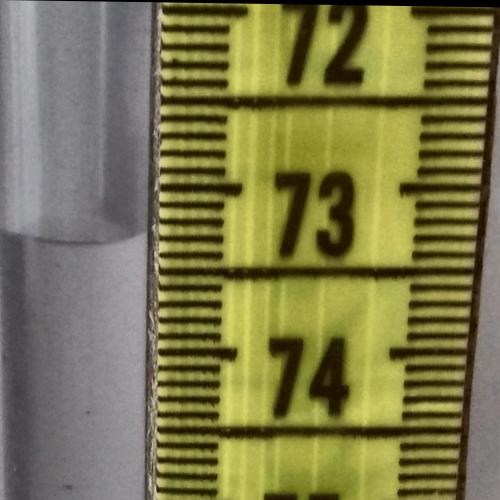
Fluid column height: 73.3 cm